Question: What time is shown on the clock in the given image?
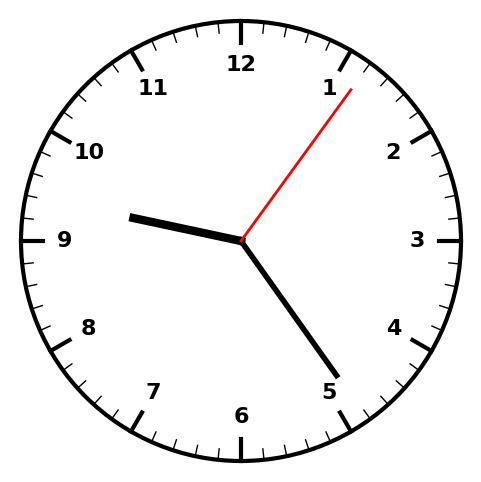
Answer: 09:24:06